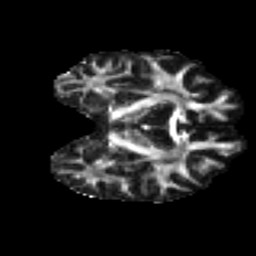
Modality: FA
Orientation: coronal
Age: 39
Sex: male
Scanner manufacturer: ge
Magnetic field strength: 3 T
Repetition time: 7.8 s
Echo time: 0.061 s